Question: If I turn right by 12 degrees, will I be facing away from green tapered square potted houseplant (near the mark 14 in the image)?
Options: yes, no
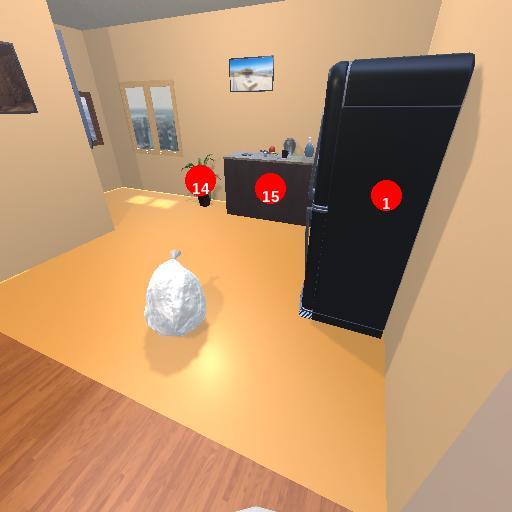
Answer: yes